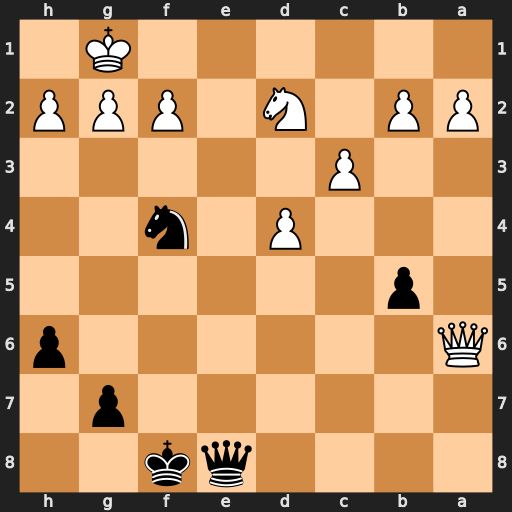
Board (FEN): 4qk2/6p1/Q6p/1p6/3P1n2/2P5/PP1N1PPP/6K1
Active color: b
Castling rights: -
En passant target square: -
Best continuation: Qe1+ Nf1 Ne2+ Kh1 Qxf1#